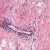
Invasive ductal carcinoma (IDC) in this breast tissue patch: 0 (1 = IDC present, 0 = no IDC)